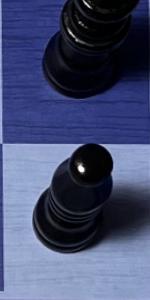
Label: Bishop_Black